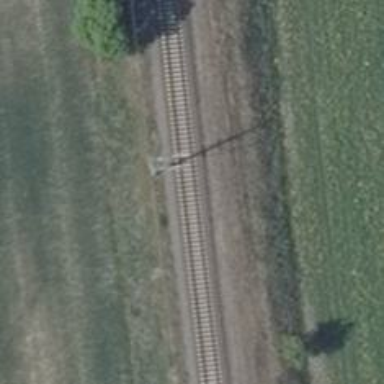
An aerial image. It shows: Milestone along the railway track with catenary mast.